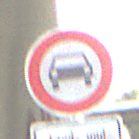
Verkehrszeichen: VerbotKraftwagen
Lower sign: BesondereFahrzeugeUndTransportgueter8
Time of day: SunriseSunset
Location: Outdoor (Suburban)
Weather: PartlyCloudy
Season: NotSpecified
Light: Natural